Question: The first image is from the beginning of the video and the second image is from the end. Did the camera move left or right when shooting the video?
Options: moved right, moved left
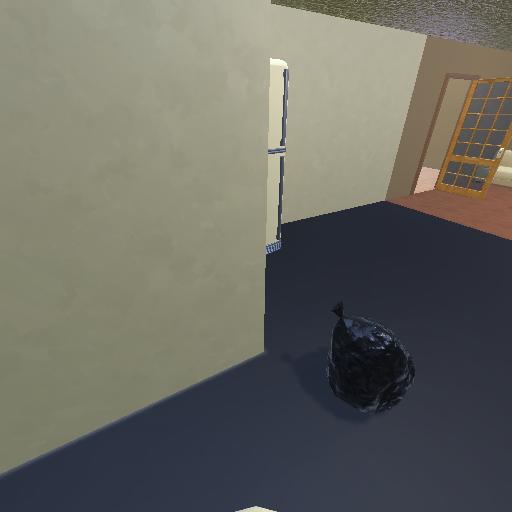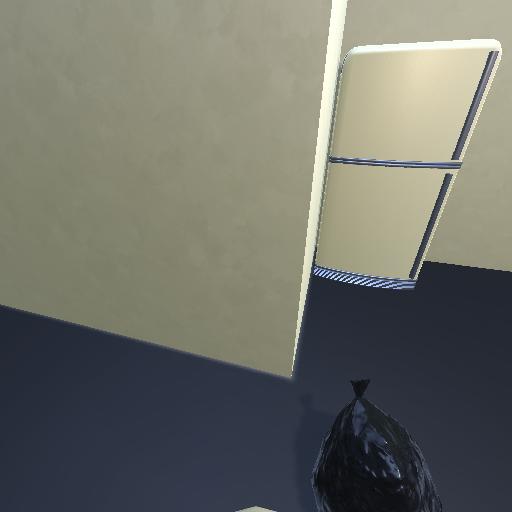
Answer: moved right